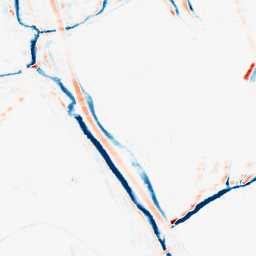
Category: morphological
Decomposition family: morphological_ellipse
Decomposition parameters: operation: average
width: 5
height: 10
Upsampling method: linear_exact
Upsampling parameters: scale: 2
Upsampling scale: 2